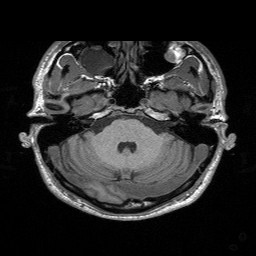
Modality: T1w
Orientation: coronal
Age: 25
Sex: male
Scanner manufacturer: siemens
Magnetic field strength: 3 T
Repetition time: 1.9 s
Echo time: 0.00227 s